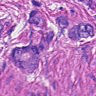
Metastatic tissue present: yes